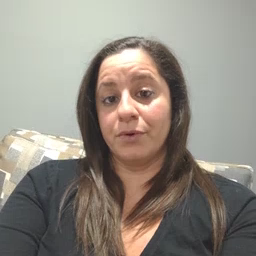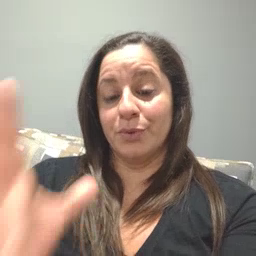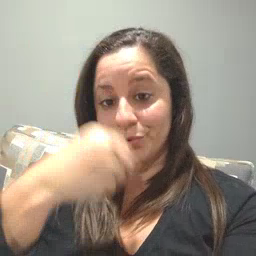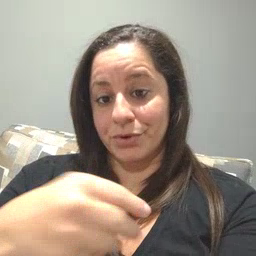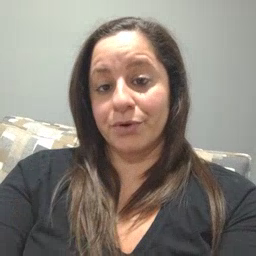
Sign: pretty